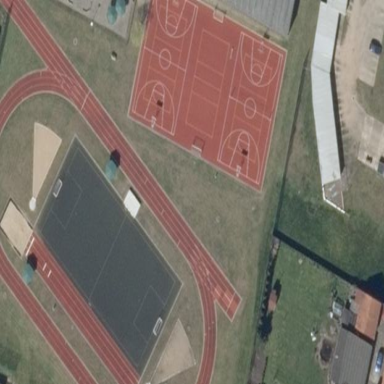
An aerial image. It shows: Athletics pitch for leisure land sports.